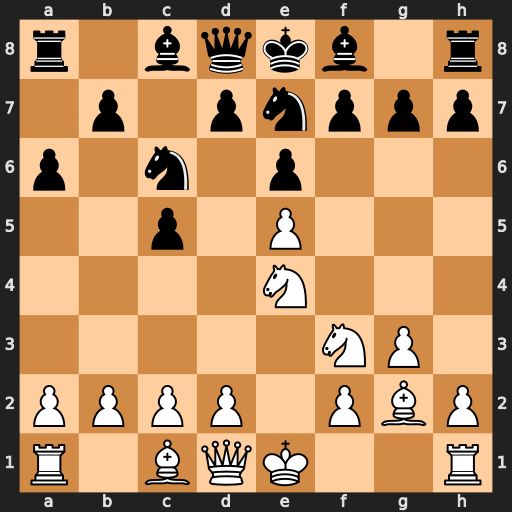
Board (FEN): r1bqkb1r/1p1pnppp/p1n1p3/2p1P3/4N3/5NP1/PPPP1PBP/R1BQK2R
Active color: w
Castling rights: KQkq
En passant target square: -
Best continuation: Nd6#